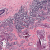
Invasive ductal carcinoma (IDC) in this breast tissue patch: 0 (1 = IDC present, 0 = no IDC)